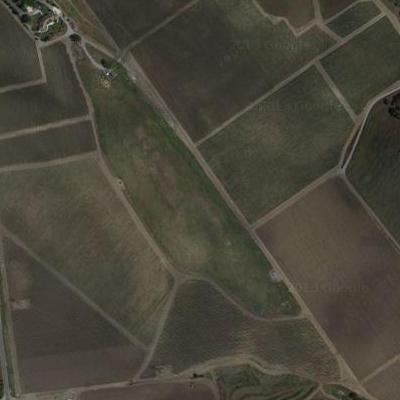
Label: Field